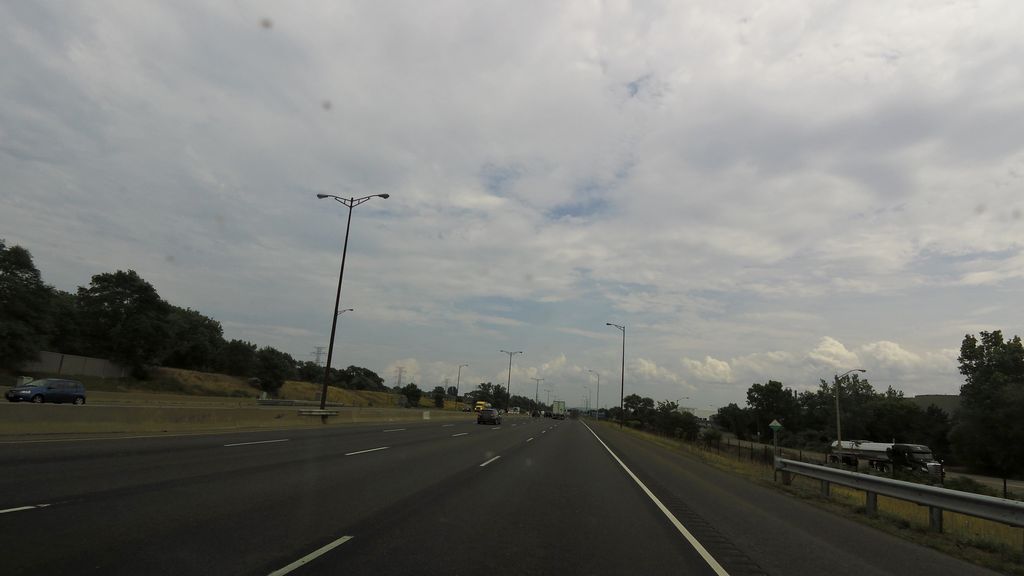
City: hamilton